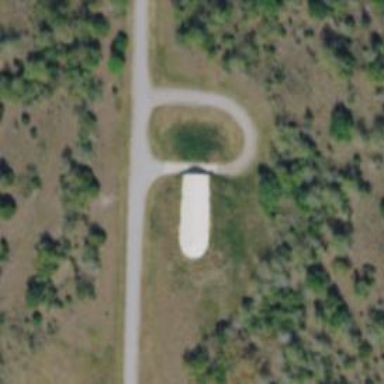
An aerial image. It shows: Military bunker for protection and defense.